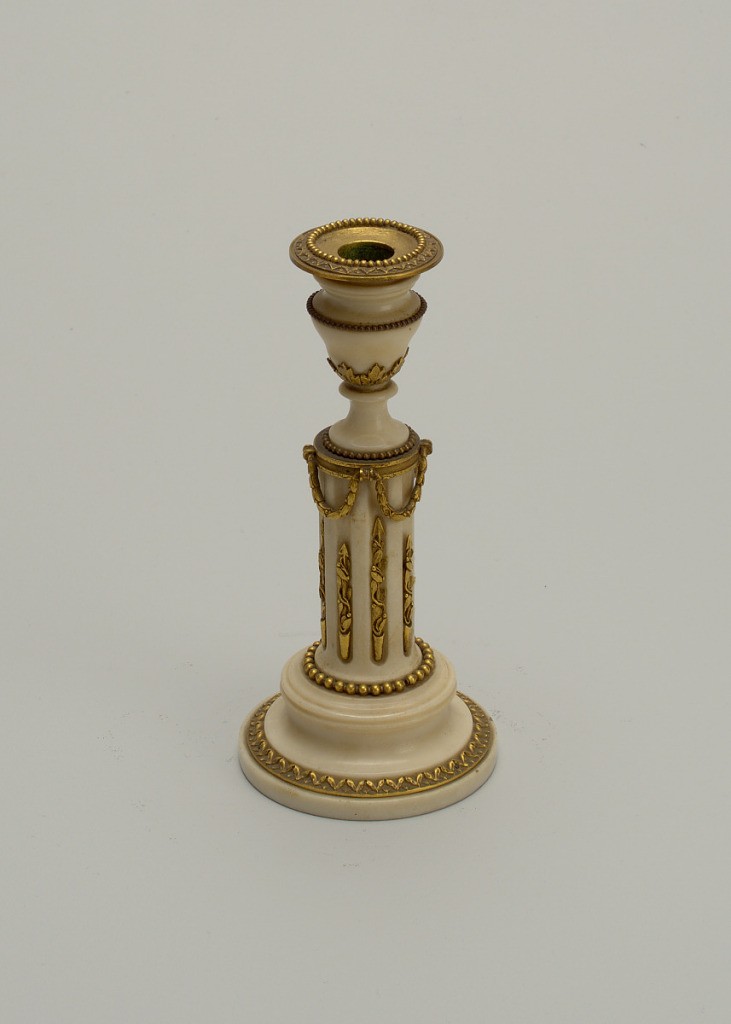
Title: Candlestick
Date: late 18th century
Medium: Marble, gilt bronze
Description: White marble candlestick (a), the urn shaped nozzle with removeable ormolu leaf collar (b), on fluted columnar shaft with ormolu stops; capstan base with leaf tip and bead molding.